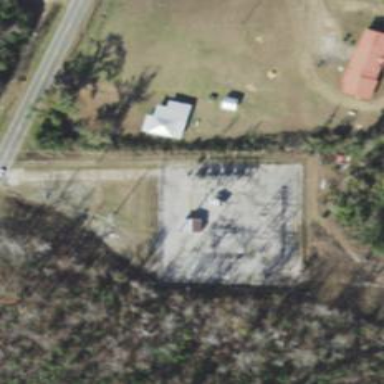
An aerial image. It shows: Distribution level power substation surrounded by fence.